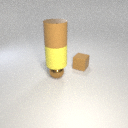
small brown metal sphere below large yellow rubber cylinder